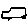
Label: car